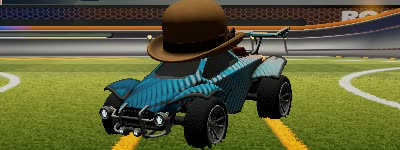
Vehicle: octane